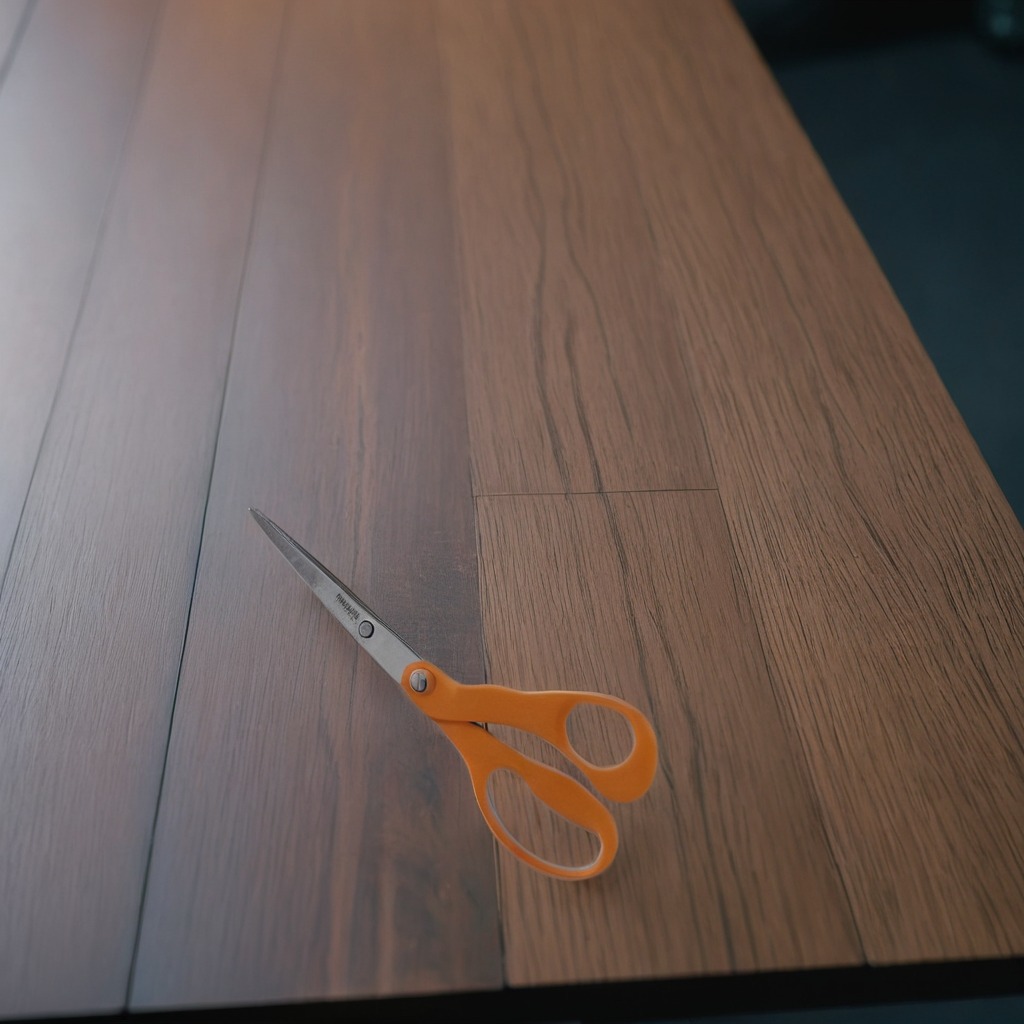
A scissor is lying on the table.